Field crop: tomato
Growth stage: 1
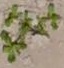
Species: portulaca